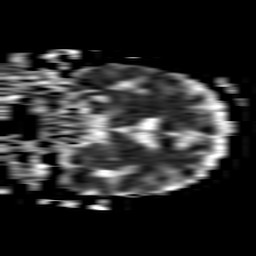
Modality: ADC
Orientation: coronal
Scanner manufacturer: philips
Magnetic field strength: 1.5 T
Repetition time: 3.403 s
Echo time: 0.06922 s